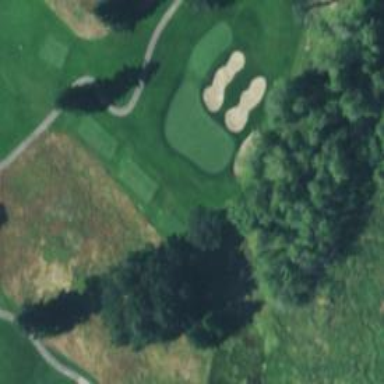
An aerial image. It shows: View of golf hole.